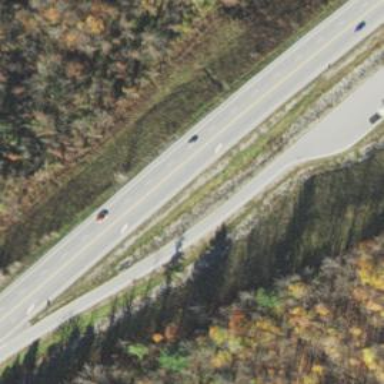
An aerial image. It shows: Trunk link highway.